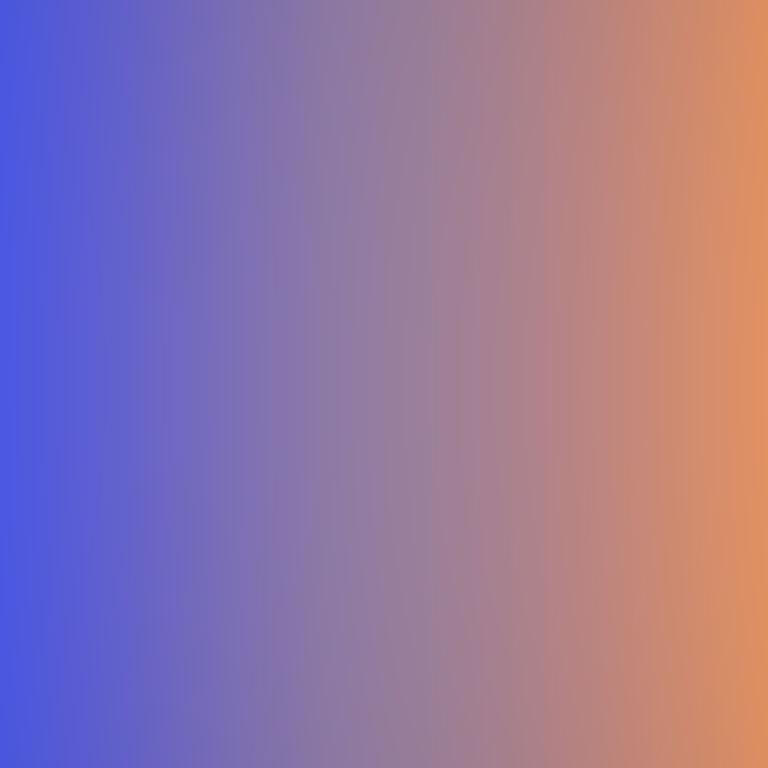
Abstract light effect, smooth gradient from deep blue to warm orange, calm atmosphere, soft glow, no room, no furniture, no objects.